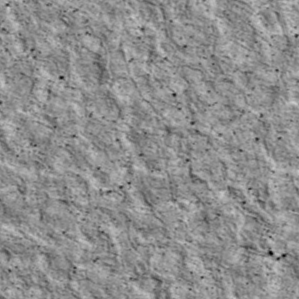
Label: non_frost